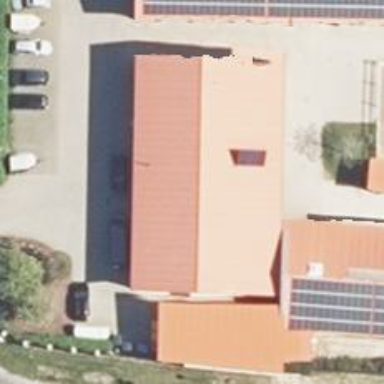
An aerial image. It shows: Veterinary facility.